Question: '''
OT = [124 124 124 125 125 125 126 249 249 250 250 250 312 312 312 438]
MYBINS = min (OT) : max(OT);
hist (OT,MYBINS);
'''
I want to plot the histogram of 'OT' and I set my bins from 'min(OT)' to 'max (OT)'. since the element are far from each other my histogram bars are very small.
I was just wondering how I can modify the x-Axis so it would for example only show the values of the OT next to each other such as '124,125,126,249,250,312,438' and have the corresponding bars on top of them instead of spanning the entire x-Axis.
UPDATE: with the following code I can get the bars above the exact values with the value written underneath, I was just wondering how I can add breaks between far values on the x-Axis?
'''
OTU = unique (OT);
OTUS = sort (OTU);
MYBINS = (OTUS);
hist (OT,MYBINS);
'''
This is how it looks normally but I would like to have the bars next to each other with the corresponding values below them so the bars would be larger and easier to see

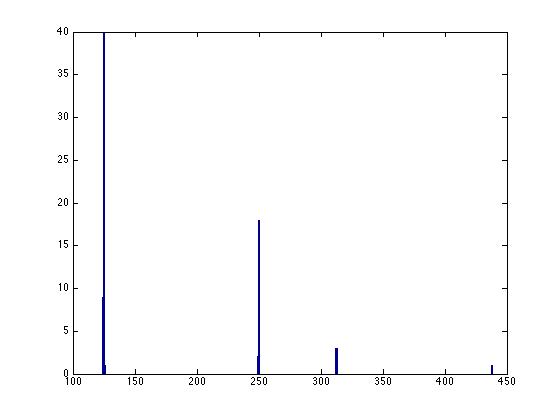
Answer: If you just get the data from the 'hist' function you can plot it in other, more flexible, ways. Is this more like what you want?
'''
OT = [124 124 124 125 125 125 126 249 249 250 250 250 312 312 312 438]
binVals = unique(OT);
histVals = hist(OT, binVals);
bar(1:length(histVals), histVals);
set(gca,'XTickLabel', mat2cell(binVals));
'''